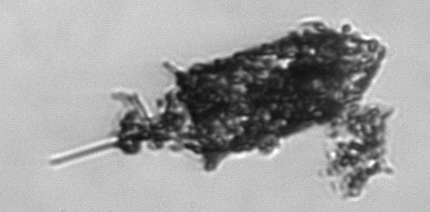
Label: Tintinnopsis